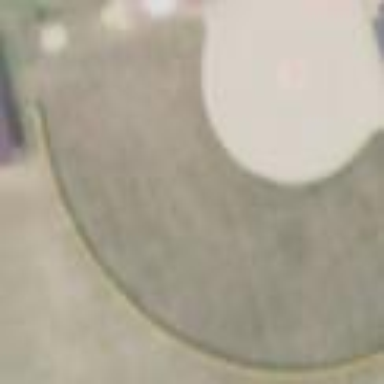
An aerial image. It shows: Baseball pitch for leisure and sports activities.